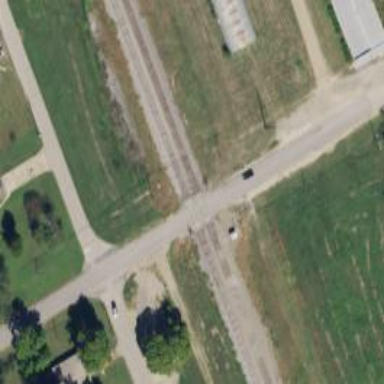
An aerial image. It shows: Railway level crossing.